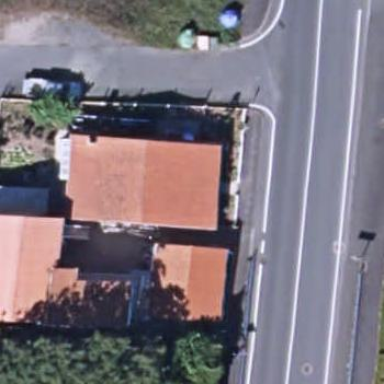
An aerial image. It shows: Simple and straightforward house.